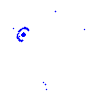
Particle: kaon